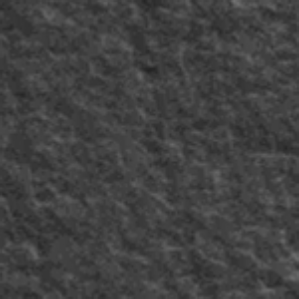
Label: frost